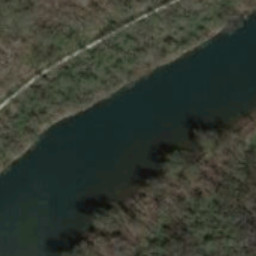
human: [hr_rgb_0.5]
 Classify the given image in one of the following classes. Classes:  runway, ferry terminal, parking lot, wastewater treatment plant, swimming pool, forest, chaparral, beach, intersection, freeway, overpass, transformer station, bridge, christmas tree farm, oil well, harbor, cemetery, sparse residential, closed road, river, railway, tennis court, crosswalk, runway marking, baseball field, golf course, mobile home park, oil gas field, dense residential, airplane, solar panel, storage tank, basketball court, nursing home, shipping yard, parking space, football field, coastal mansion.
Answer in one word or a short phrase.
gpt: river